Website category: sports
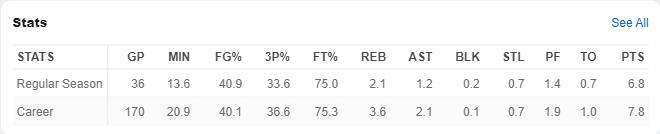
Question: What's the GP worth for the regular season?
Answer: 36

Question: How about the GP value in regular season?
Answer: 36

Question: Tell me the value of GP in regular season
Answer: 36

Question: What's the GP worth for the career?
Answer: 170

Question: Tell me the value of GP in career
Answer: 170

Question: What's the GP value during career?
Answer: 170

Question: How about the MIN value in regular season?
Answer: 13.6

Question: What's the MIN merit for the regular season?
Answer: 13.6

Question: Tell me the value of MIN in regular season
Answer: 13.6

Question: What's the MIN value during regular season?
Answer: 13.6

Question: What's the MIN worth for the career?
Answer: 20.9

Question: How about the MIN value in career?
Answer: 20.9

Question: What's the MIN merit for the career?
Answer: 20.9

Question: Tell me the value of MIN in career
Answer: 20.9

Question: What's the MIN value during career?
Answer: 20.9

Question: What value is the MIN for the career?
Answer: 20.9

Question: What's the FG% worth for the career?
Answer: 40.1

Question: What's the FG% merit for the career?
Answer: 40.1

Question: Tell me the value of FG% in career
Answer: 40.1

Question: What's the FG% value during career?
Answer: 40.1

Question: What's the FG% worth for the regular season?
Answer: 40.9

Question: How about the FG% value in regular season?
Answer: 40.9

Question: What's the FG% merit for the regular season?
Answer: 40.9

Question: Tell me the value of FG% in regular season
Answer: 40.9

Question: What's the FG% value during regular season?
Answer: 40.9

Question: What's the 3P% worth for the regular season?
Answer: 33.6

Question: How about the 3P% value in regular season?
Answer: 33.6

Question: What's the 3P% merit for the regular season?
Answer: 33.6

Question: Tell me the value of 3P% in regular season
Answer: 33.6

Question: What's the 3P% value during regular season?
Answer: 33.6

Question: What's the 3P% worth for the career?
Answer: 36.6

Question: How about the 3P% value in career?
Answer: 36.6

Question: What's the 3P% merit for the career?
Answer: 36.6

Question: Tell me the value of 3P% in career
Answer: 36.6

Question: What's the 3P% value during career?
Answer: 36.6

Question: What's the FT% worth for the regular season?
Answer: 75.0

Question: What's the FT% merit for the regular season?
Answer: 75.0

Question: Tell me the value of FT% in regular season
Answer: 75.0

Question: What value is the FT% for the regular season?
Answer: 75.0

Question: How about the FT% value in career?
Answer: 75.3

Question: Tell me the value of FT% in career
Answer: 75.3

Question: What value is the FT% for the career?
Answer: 75.3

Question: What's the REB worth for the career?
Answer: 3.6

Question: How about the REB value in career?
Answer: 3.6

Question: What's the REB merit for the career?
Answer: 3.6

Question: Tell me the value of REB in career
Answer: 3.6

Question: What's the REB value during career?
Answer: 3.6

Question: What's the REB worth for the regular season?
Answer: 2.1

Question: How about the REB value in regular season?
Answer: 2.1

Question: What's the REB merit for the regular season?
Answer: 2.1

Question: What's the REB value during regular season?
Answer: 2.1

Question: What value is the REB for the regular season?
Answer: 2.1

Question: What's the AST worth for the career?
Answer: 2.1

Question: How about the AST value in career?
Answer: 2.1

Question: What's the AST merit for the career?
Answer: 2.1

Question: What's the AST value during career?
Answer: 2.1

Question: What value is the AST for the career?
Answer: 2.1

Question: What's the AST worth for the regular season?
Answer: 1.2

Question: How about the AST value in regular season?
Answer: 1.2

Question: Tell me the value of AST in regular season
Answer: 1.2

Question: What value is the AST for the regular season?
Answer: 1.2

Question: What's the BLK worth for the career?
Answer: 0.1

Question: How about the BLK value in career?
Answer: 0.1

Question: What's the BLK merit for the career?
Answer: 0.1